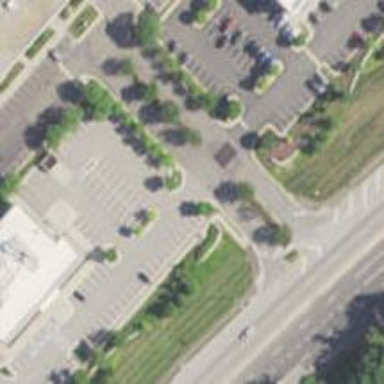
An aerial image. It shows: Asphalt road designated for service vehicles.